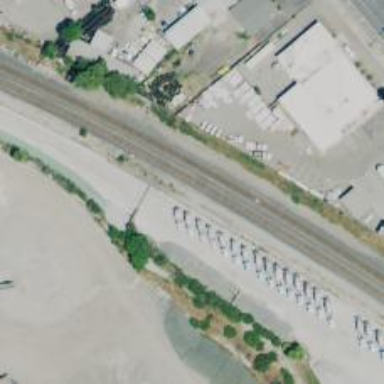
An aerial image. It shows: Abandoned railway.